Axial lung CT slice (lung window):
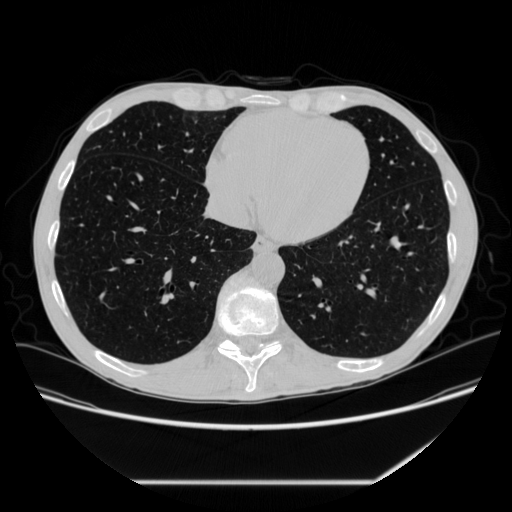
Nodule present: no